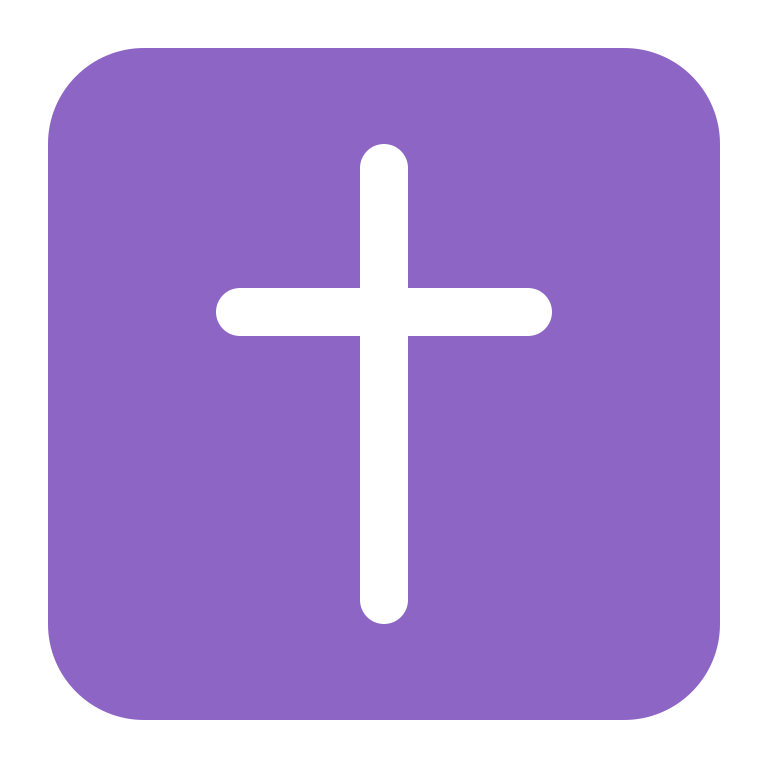
latin cross flat